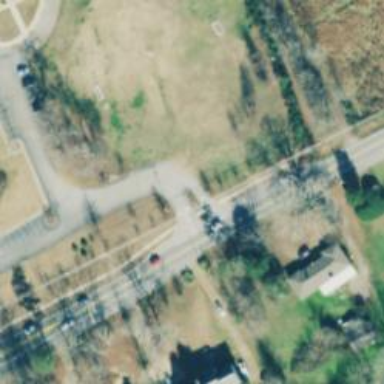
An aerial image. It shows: Unmarked road crossing.